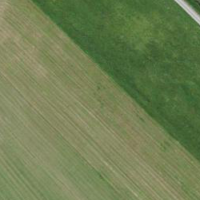
EUNIS habitat code: 24
Species observed at this site:
Alopochen aegyptiaca